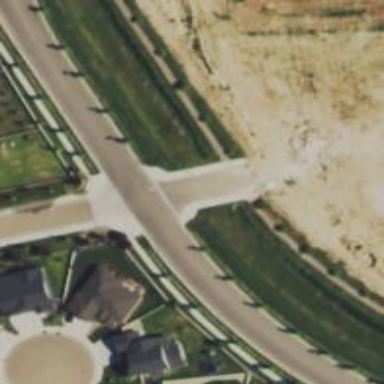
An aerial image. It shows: Culvert underpass for canal.